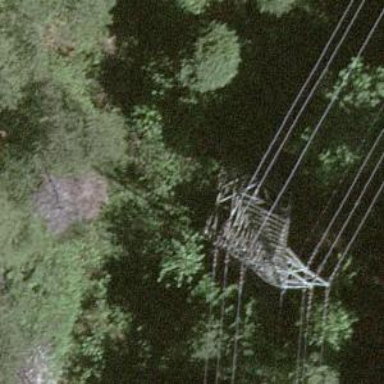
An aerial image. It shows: Power tower.